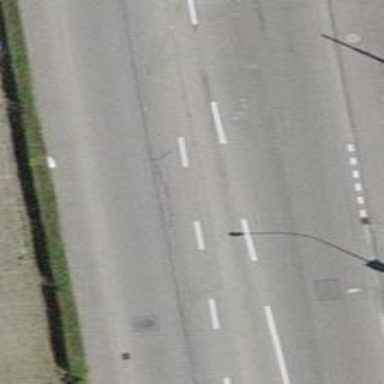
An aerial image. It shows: Primary highway with asphalt surface and sidewalks on both sides.